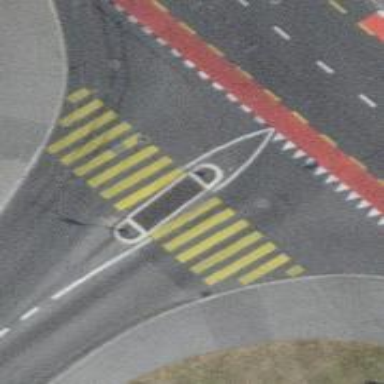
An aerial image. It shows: Kerb barrier.